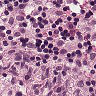
Metastatic tissue present: no